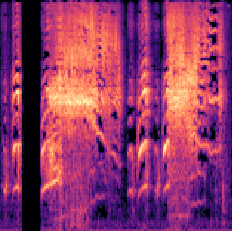
Sound class: Baby cry